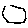
Label: hexagon